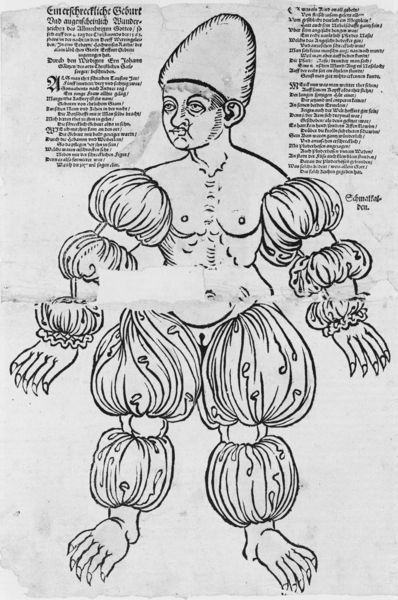
Titel: Ein erschreckliche Geburt Vnd augenscheinlich Wunderzeichen
Künstler: Johannes Gölitz
Standort: Zürich.
Institution: Wickiana
Schlagwörter: akt, kopf, körper, mann, nackt, brust, hut, kleid, mund, nase, ohr, schwarz, weiss, zeichnung, blick, tier, haube, anzug, mütze, anatomie, arm, arme, falten, gesicht, kleidung, mensch, ärmel, hals, hände, auge, figur, kind, renaissance, beine, kopfbedeckung, bein, holzschnitt, schrift, hosen, backen, grafik, graphik, füsse, muskeln, deutsch, bauch, nägel, scheide, oberkörper, barfuss, fuss, linie, clown, druck, schwarzweiss, radierung, stich, illustration, text, hässlich, krallen, medizin, dämon, darstellung, arabisch, geschnürt, muskel, wesen, fabelwesen, erscheinung, kralle, pluderhose, nummern, arabien, wulst, tatzen, harlekin, erklärung, geburt, klauen, geist, neuzeit, erläuterung, sehnen, atlas, nippel, graphiken, majuskel, persisch, hirn, missbildung, missgeburt, wülste, wölbungen, menschtier, gesundheit, aberklörper, verunstaltet, geschwüre, brin